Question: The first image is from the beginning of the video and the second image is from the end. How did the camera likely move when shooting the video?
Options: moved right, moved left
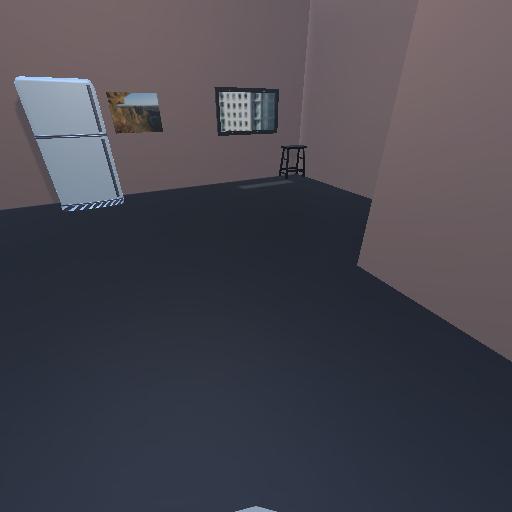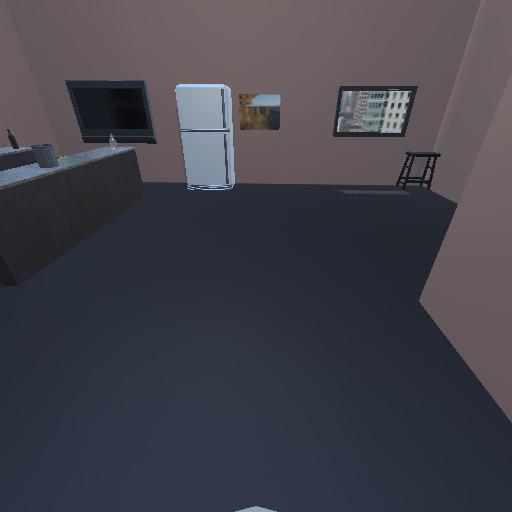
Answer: moved right